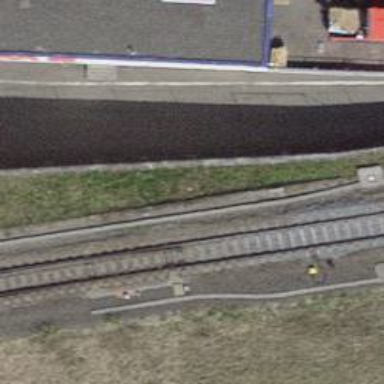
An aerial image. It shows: Railway switch.